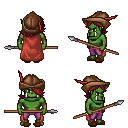
a pixel art fantasy rpg character, male body template, orc, green skin, maroon cape, magenta pants, brunette swoop hairstyle, leather cap, brown slippers, spear, four views (front, back, left, right), 2x2 character sprite sheet, small pixel art, hard edges, no anti-aliasing